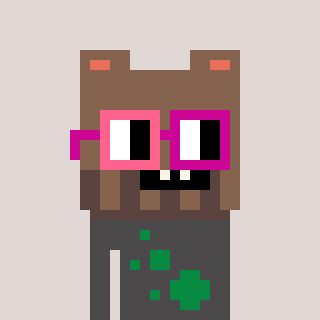
a pixel art character with square pink and red glasses, a bear-shaped head and a grayscale-colored body on a warm background